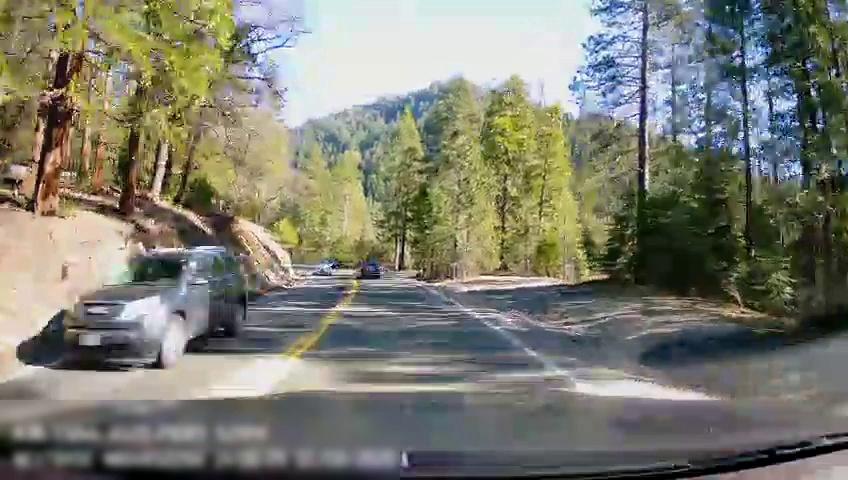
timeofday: Day
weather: Sunny
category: Drivable Space
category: Vehicles | SUV
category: Vehicles | Car
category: Vehicles | Car
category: Lanes | Opposite Lane
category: Lanes | Current Lane
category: Lanes | Current Lane